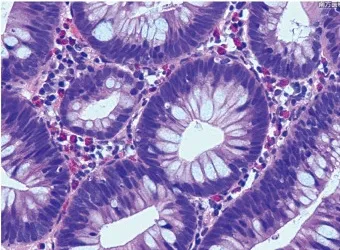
(C) Microscopic image of colonic liver flexure polyps.
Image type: pathology (h&e)